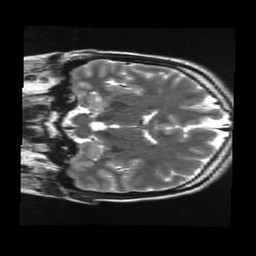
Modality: T2w
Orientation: coronal
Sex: female
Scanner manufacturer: ge
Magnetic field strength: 3 T
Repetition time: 5 s
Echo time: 0.1012 s